Field crop: maize
Growth stage: 1
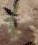
Species: atriplex